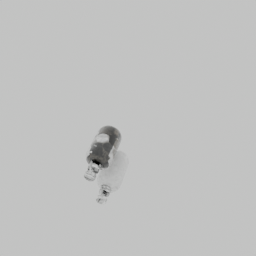
Label: tools